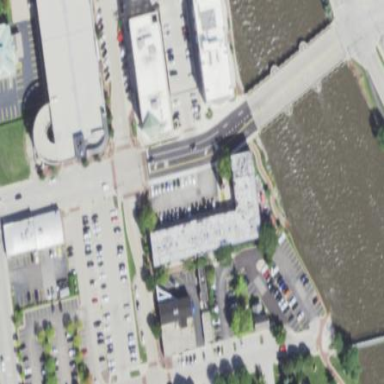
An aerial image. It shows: Commercial building.